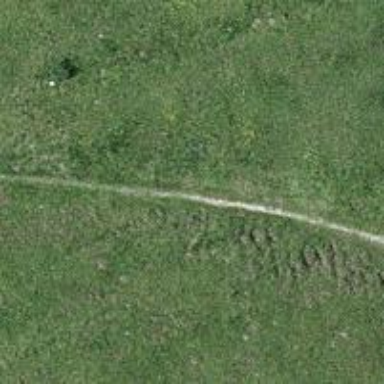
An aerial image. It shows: Grassy path.